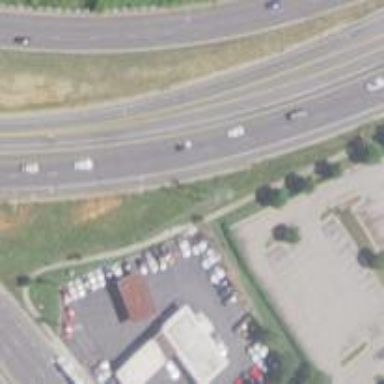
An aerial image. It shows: Trunk link highway.